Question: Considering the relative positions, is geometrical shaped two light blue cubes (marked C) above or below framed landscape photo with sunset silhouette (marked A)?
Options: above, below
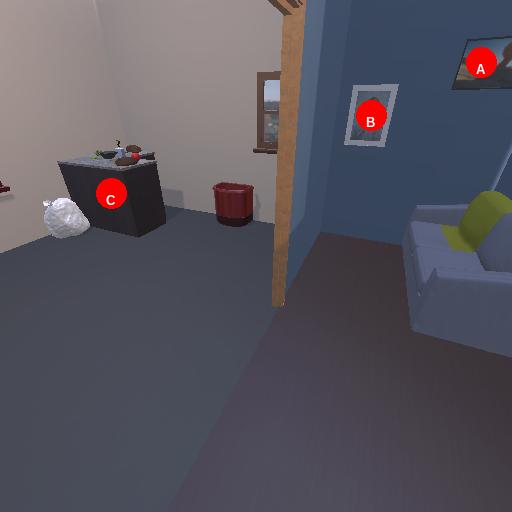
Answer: above